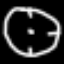
Label: clock